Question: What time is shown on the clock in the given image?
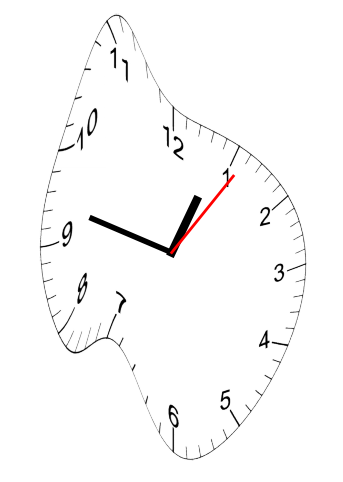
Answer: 12:47:06